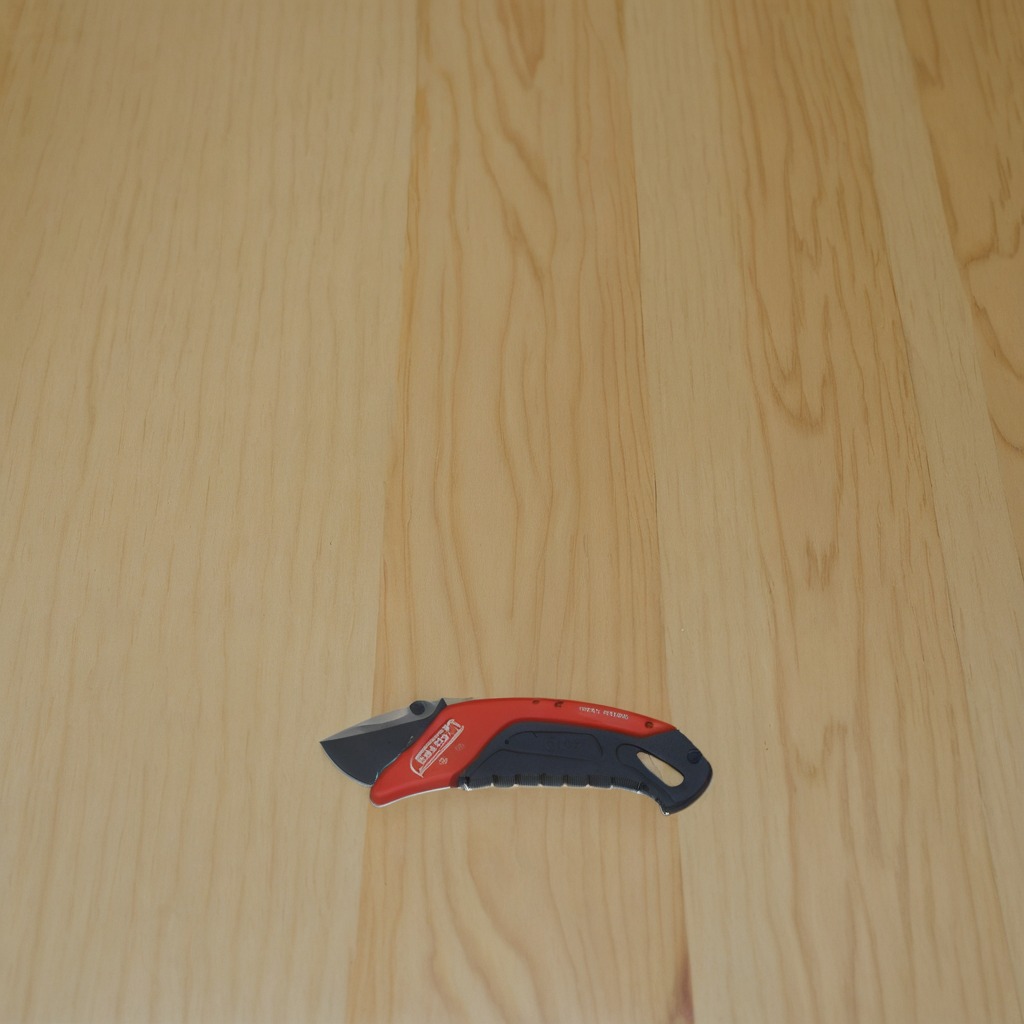
A utility knife is lying on the plywood surface in a paint workshop.